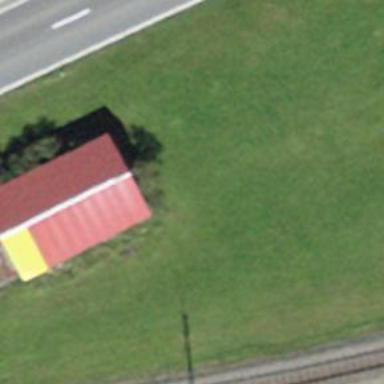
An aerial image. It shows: Building with tiled roof.